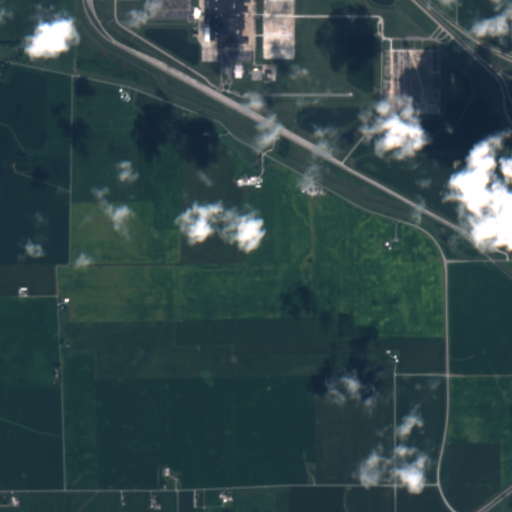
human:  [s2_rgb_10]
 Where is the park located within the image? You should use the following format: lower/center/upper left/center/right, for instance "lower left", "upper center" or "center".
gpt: The park is located in the center right of the image.
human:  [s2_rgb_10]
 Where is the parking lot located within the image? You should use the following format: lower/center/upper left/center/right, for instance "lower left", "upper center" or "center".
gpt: The parking lot is located in the upper left of the image.
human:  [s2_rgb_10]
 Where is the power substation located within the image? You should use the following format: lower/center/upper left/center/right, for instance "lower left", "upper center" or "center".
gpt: The power substation is located in the upper center of the image.
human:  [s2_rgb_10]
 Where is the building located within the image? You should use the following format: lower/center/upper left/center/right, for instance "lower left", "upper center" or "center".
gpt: The building is located in the upper center of the image.
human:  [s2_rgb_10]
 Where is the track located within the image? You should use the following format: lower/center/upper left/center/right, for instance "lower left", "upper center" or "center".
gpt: There is no track in the image.